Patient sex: M
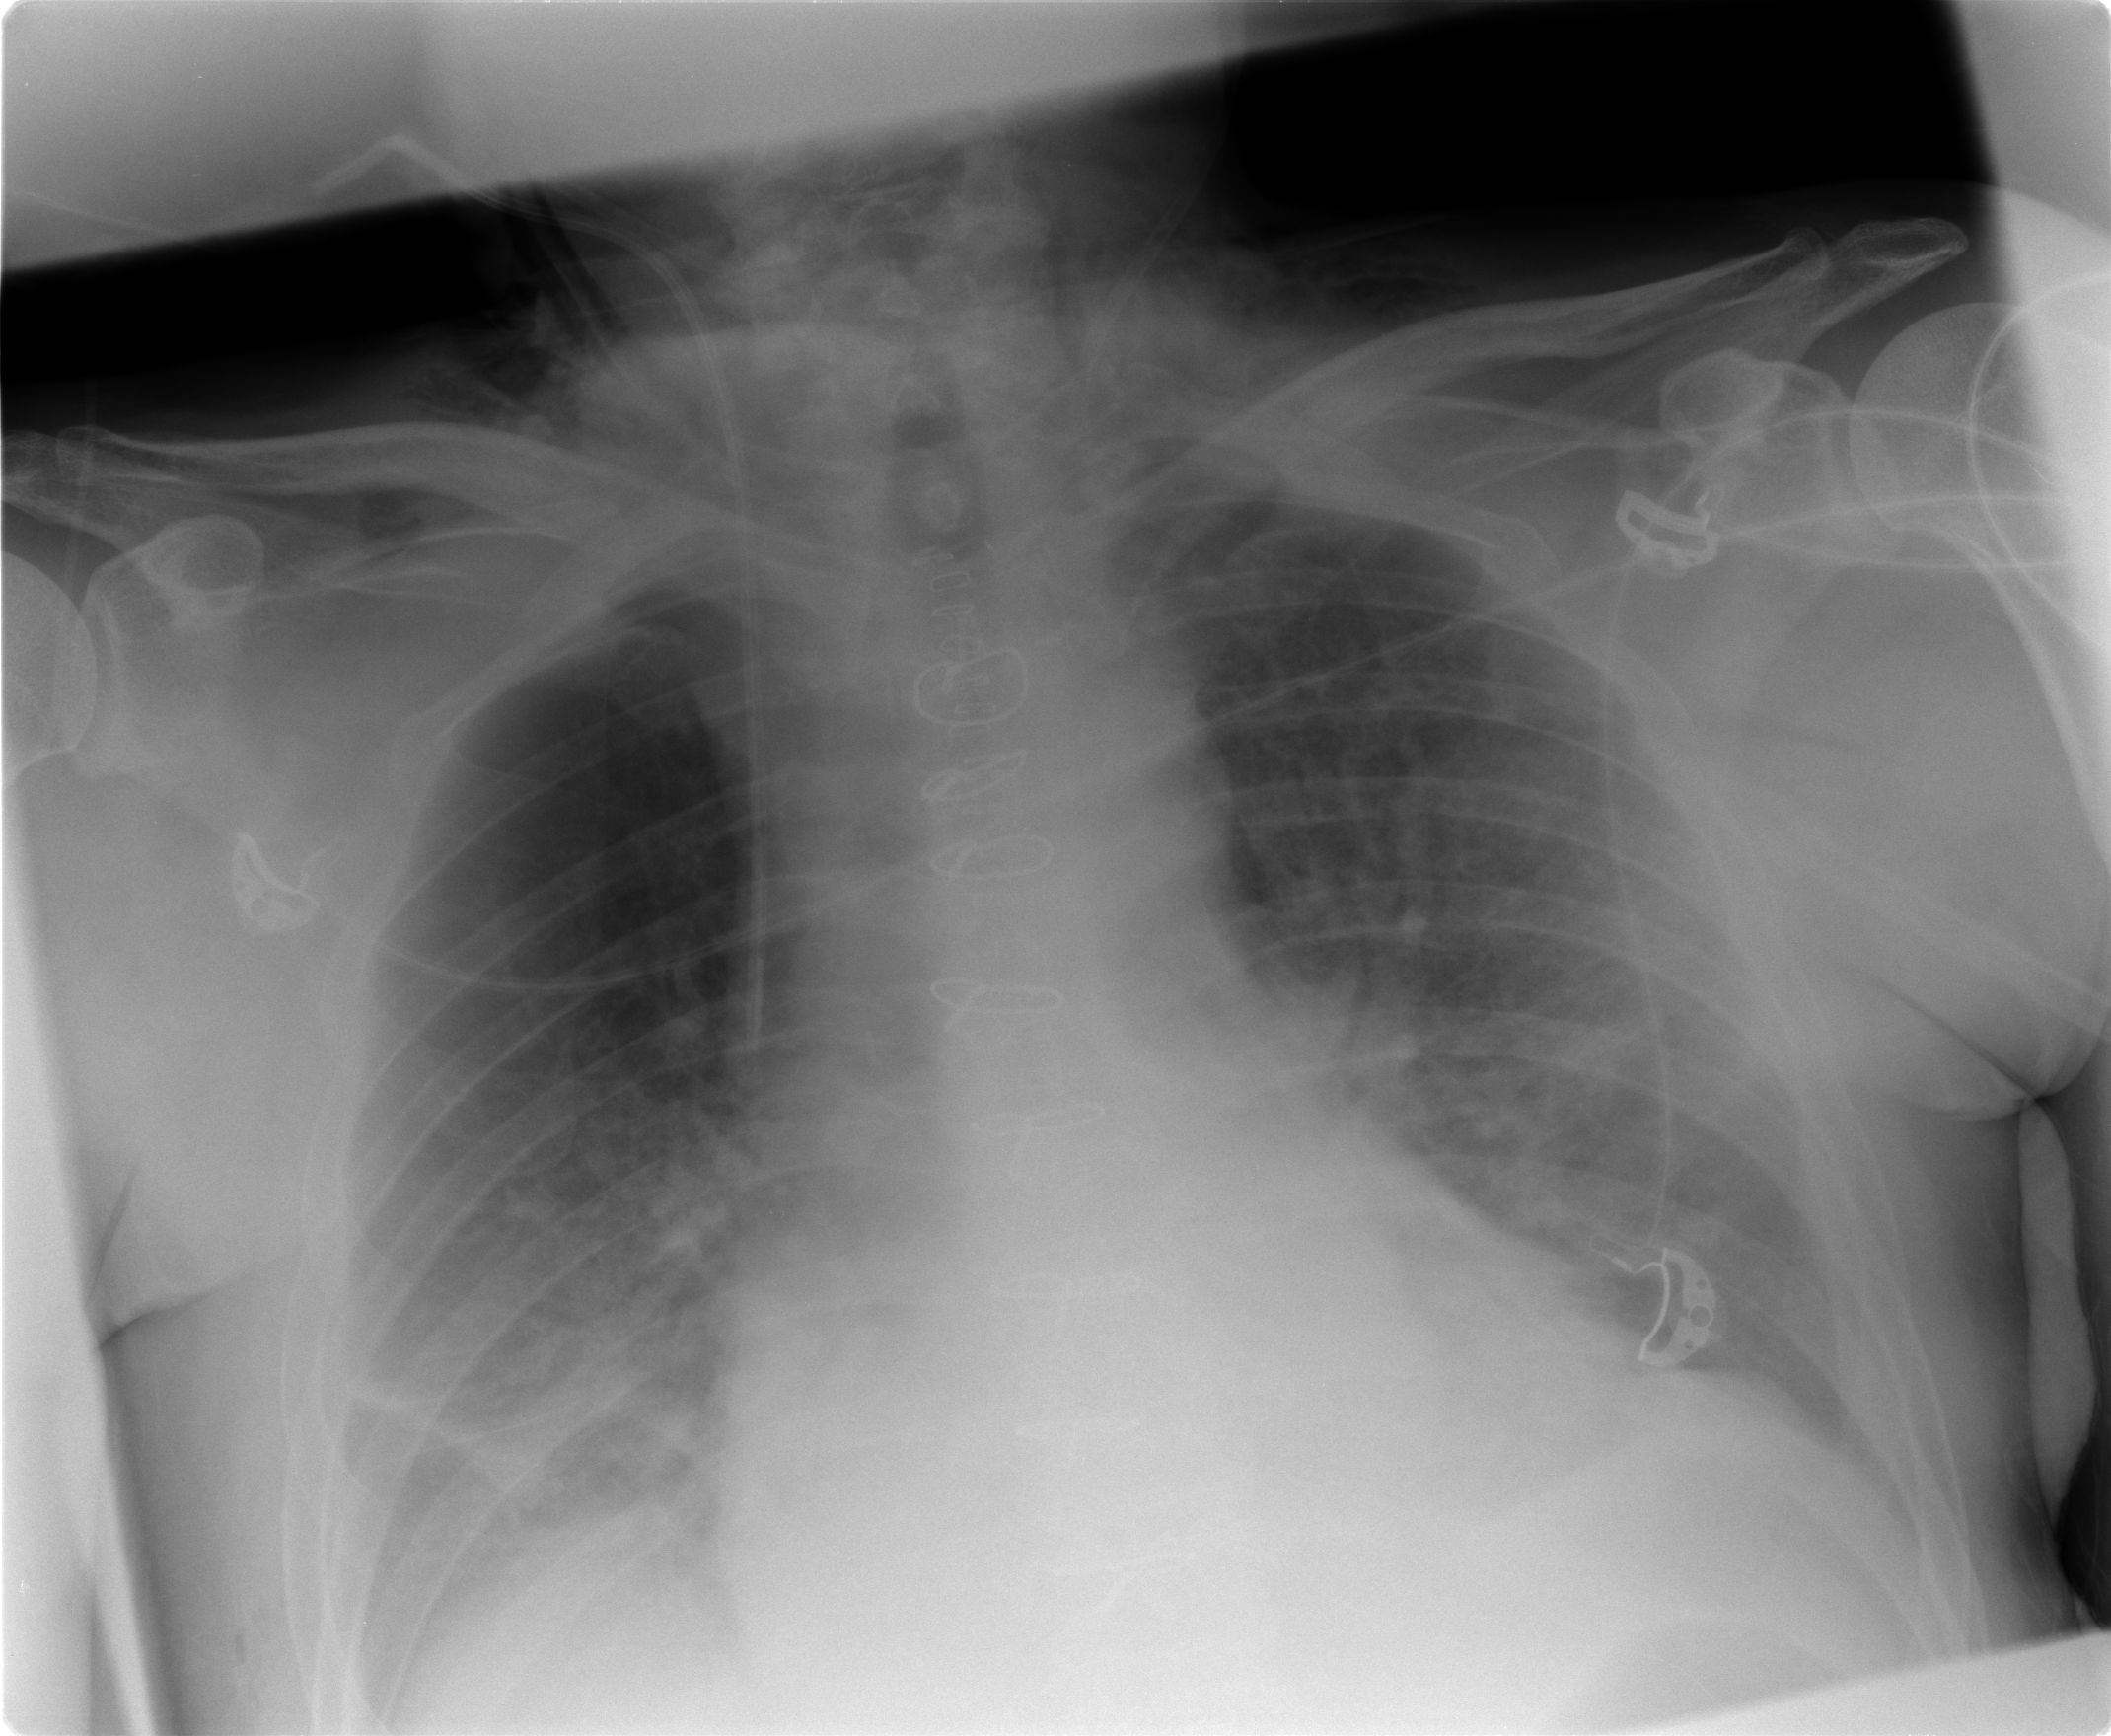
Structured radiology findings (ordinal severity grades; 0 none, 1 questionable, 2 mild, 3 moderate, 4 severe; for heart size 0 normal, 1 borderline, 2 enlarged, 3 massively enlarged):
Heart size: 2
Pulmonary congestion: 2
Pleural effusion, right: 2
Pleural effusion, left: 0
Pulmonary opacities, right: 0
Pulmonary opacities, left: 2
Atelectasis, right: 3
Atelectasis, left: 2